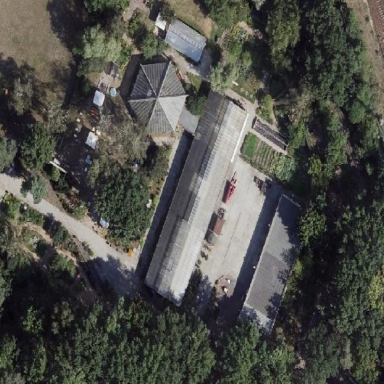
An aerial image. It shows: Greenhouse with gabled roof made of tar paper.